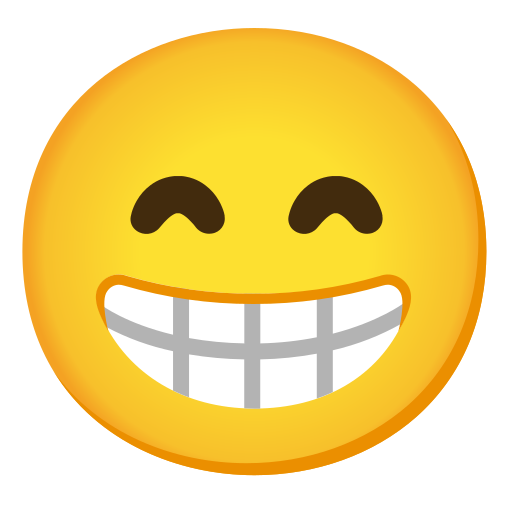
Emoji: 😁